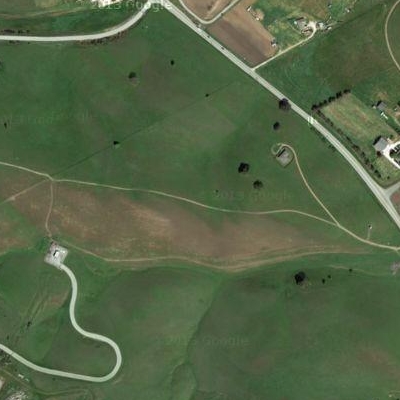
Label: Grass